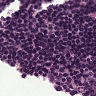
Metastatic tissue present: no